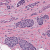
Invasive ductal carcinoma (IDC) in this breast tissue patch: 1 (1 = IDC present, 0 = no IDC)